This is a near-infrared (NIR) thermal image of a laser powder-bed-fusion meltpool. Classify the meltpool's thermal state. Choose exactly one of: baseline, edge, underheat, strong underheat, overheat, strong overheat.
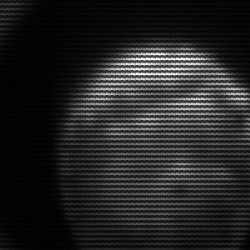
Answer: edge